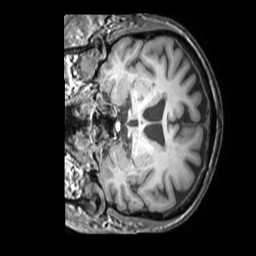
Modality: T1w
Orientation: coronal
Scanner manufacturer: philips
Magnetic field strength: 3 T
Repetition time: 0.009906 s
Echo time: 0.004605 s